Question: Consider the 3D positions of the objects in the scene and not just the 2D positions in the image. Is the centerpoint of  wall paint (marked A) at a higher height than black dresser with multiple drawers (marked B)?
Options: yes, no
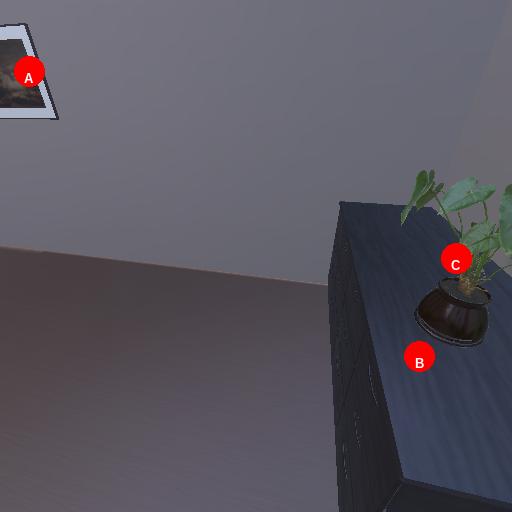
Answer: yes